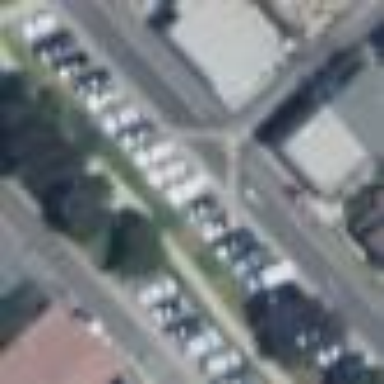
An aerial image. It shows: Diagonal street-side parking available as amenity.